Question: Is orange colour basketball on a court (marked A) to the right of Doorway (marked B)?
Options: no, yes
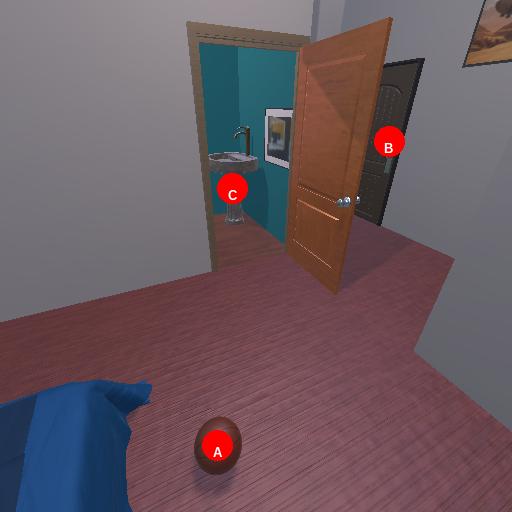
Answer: no